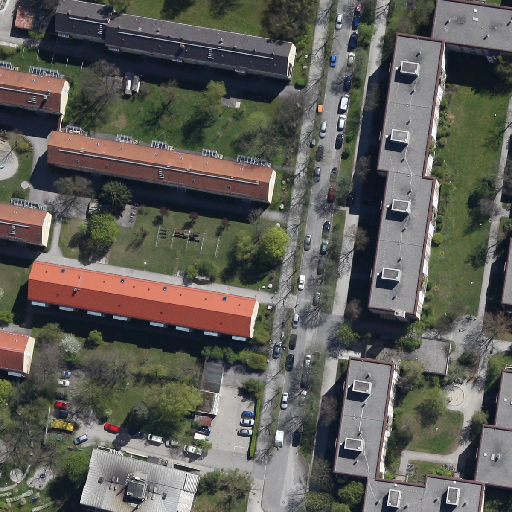
Referring expression: paved road along with tree